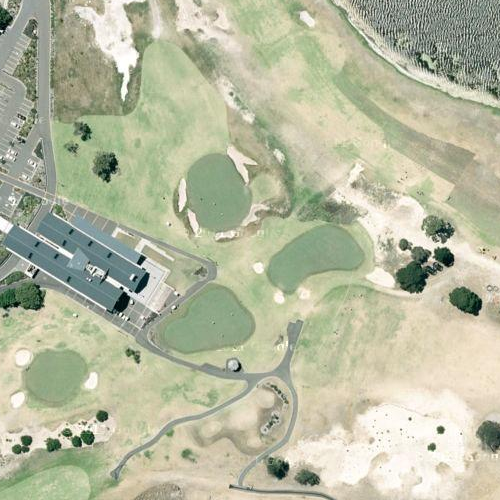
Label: sydney